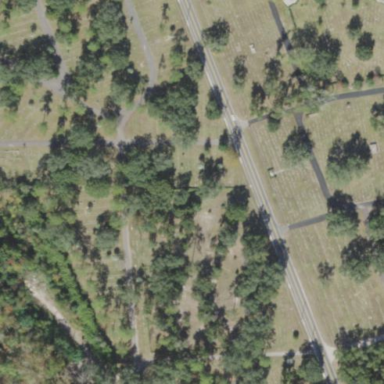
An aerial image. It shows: Cemetery.